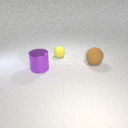
large brown rubber sphere behind large purple metal cylinder